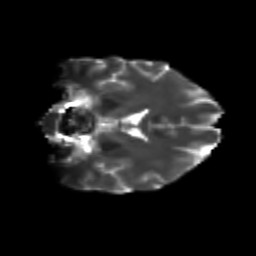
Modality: T2w
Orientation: coronal
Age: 25
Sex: female
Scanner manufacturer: siemens
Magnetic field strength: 3 T
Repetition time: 3.5 s
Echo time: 0.104 s